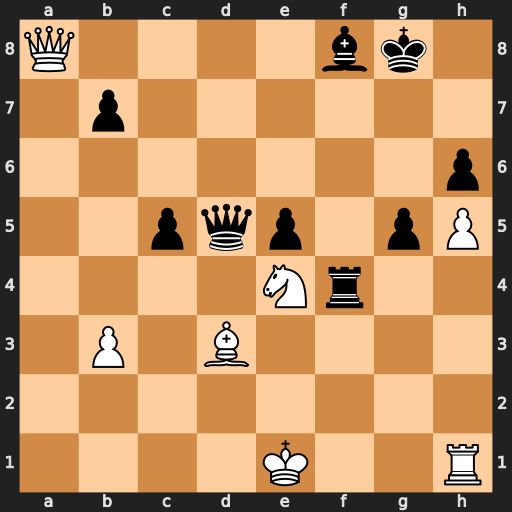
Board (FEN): Q4bk1/1p6/7p/2pqp1pP/4Nr2/1P1B4/8/4K2R
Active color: w
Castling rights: K
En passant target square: -
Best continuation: Nf6+ Rxf6 Bc4 Qxc4 bxc4